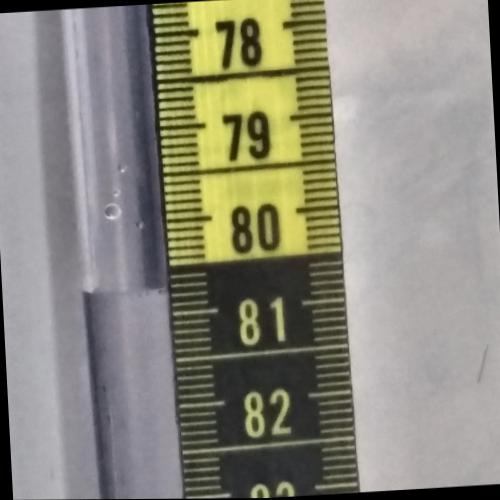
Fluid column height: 80.7 cm